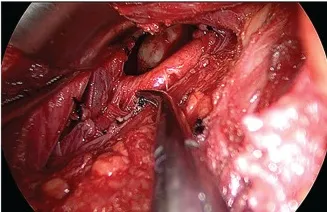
(A) The tumor's anatomical relationship with the subclavian artery and surrounding tissues was visualized from the neck perspective.
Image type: medical_photograph (other_medical_photograph)